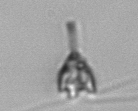
Label: Pyramimonas_longicauda